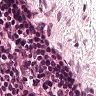
Metastatic tissue present: no